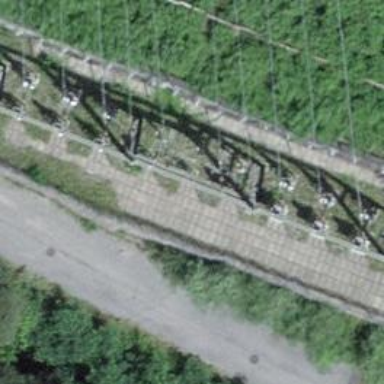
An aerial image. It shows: Overhead line endpoint.